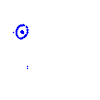
Particle: proton